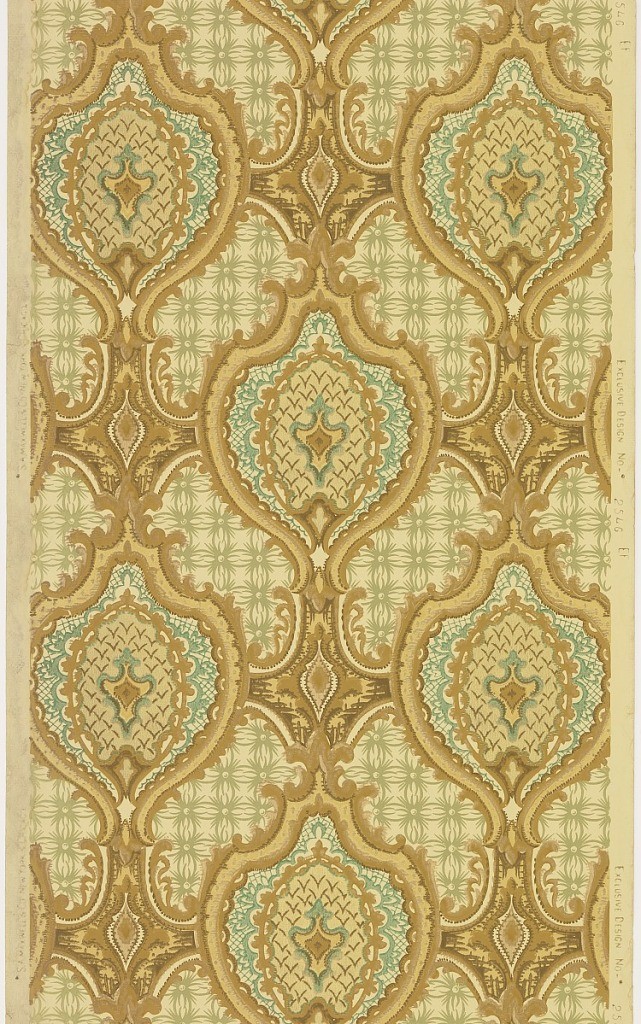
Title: Sidewall
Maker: Maxwell & Co., S.A., Chicago, Illinois, USA
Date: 1905–1915
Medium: Machine-printed paper, liquid mica
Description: Large medallions, joined, printed over button-tufted background.